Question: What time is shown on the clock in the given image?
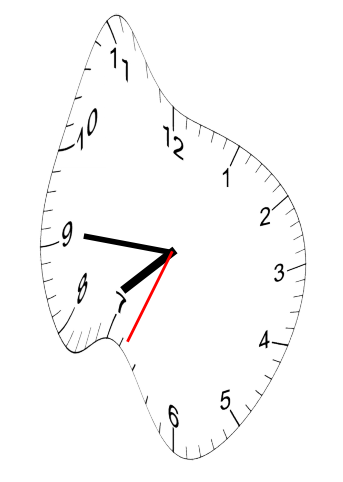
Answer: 07:45:34